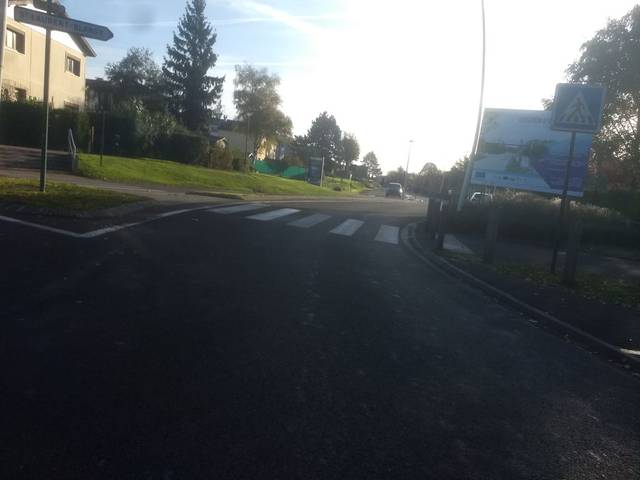
Region: France
Coordinates: 50.301, 2.786